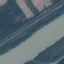
Land use / land cover class: River